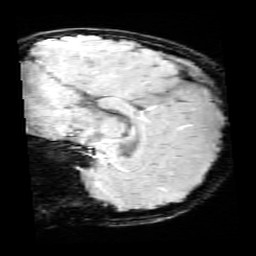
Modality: SWI
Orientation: sagittal
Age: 11
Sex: female
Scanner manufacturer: siemens
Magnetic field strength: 3 T
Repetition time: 0.027 s
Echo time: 0.02 s